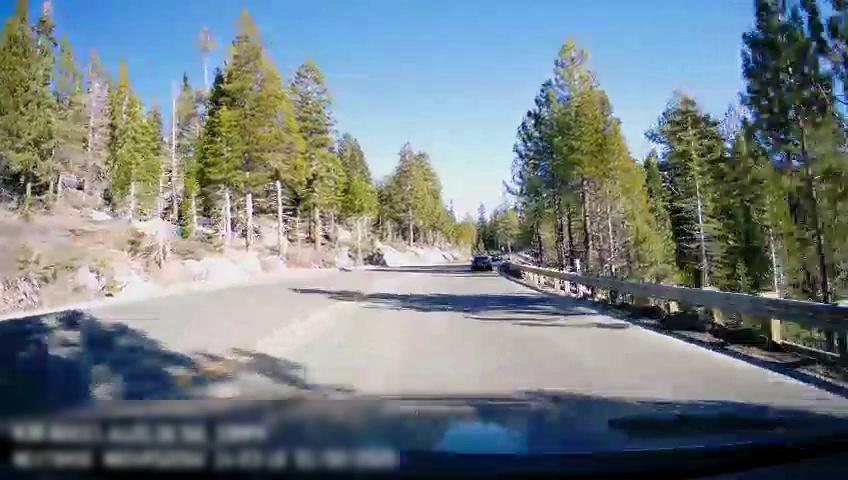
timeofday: Day
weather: Sunny
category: Drivable Space
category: Vehicles | Car
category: Vehicles | Car
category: Lanes | Opposite Lane